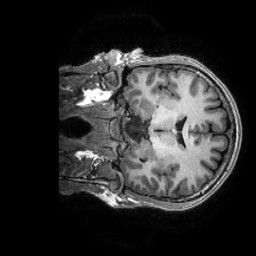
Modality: T1w
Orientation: coronal
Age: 31
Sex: male
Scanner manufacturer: ge
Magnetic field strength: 3 T
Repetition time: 0.0073 s
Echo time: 0.003 s